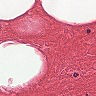
Metastatic tissue present: no